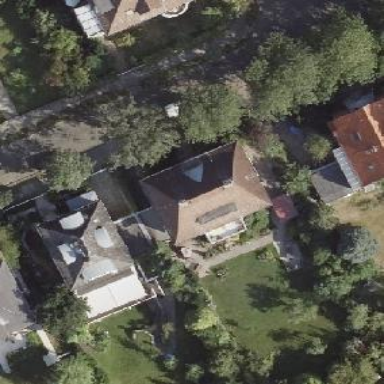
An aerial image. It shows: Hipped roof house.